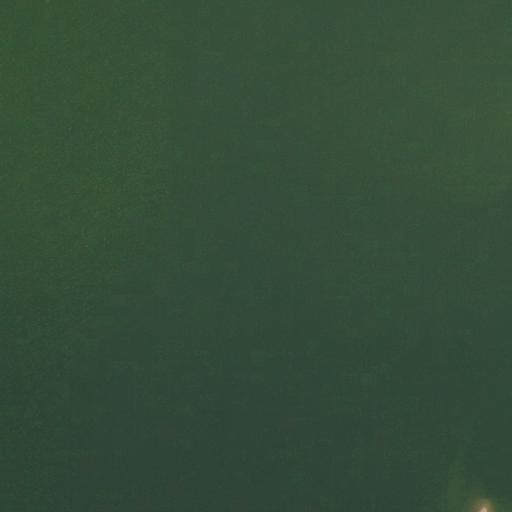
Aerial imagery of valley in Utah named Red Canyon containing only open water